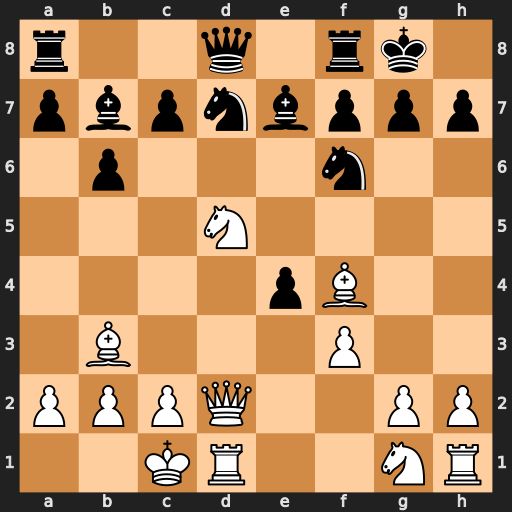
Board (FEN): r2q1rk1/pbpnbppp/1p3n2/3N4/4pB2/1B3P2/PPPQ2PP/2KR2NR
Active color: w
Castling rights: -
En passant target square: -
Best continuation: Bxc7 Qe8 Nxe7+